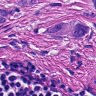
Metastatic tissue present: yes